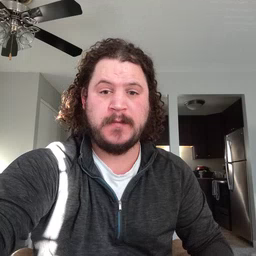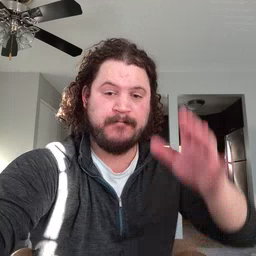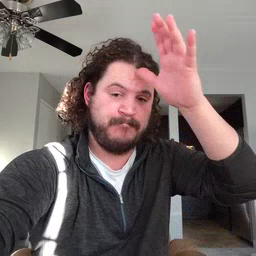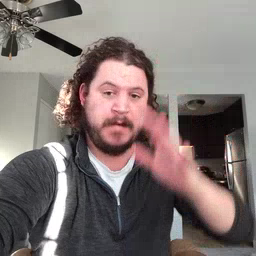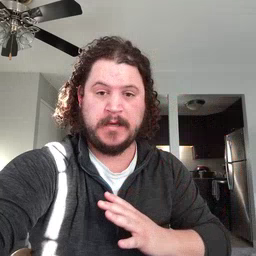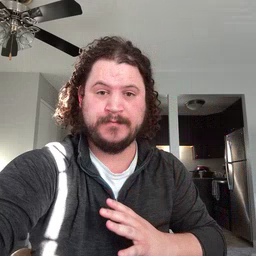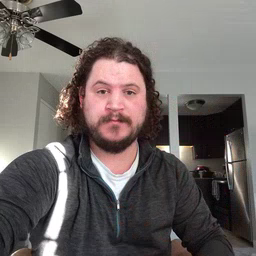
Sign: man